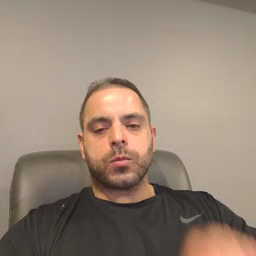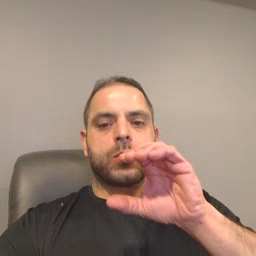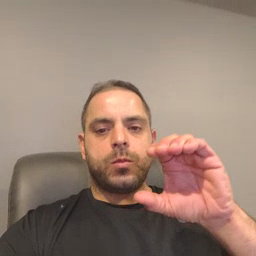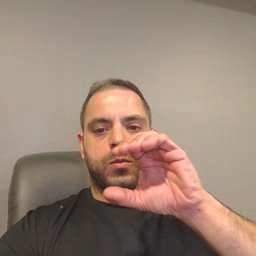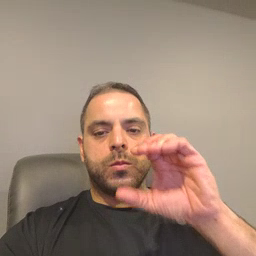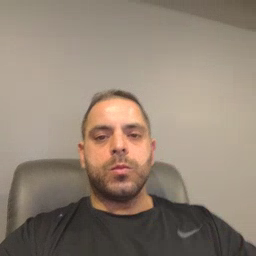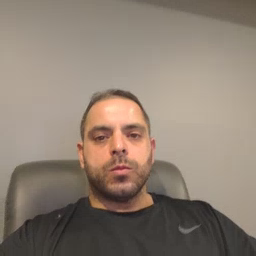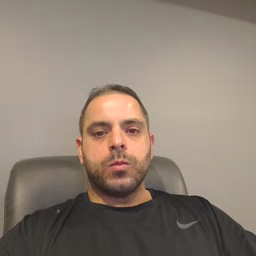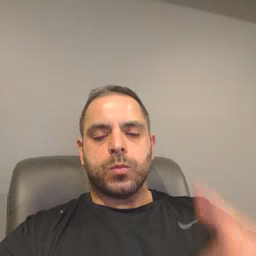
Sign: chocolate